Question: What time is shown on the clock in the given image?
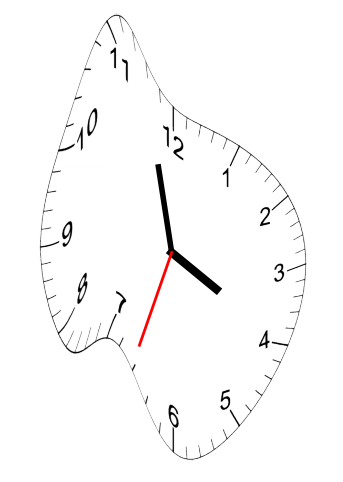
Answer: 03:57:33